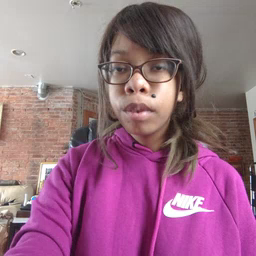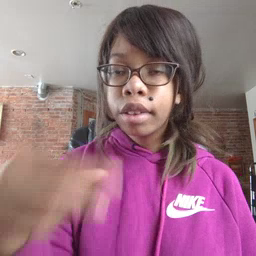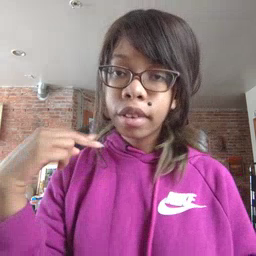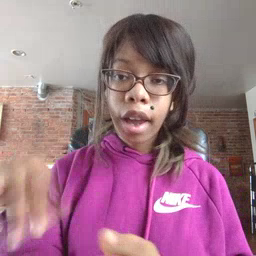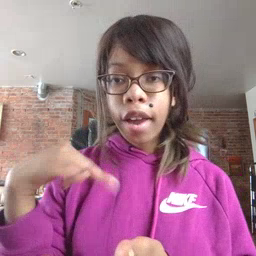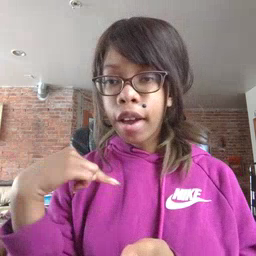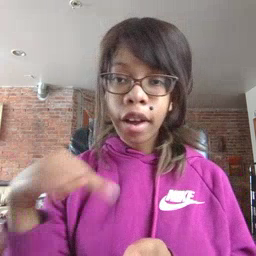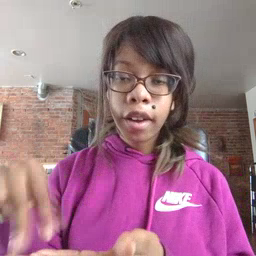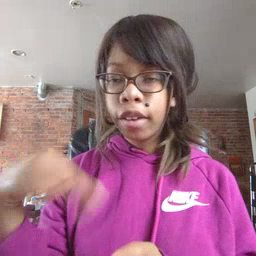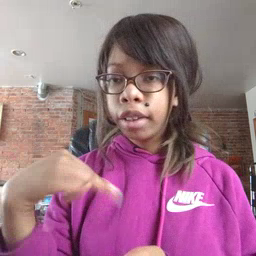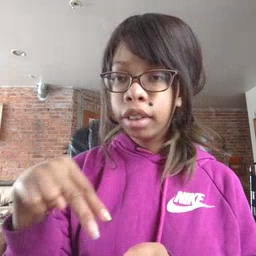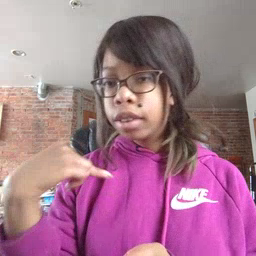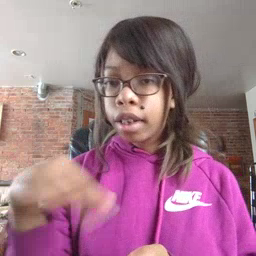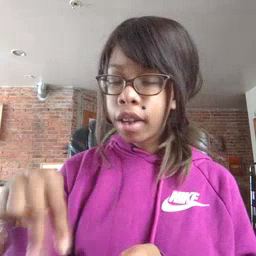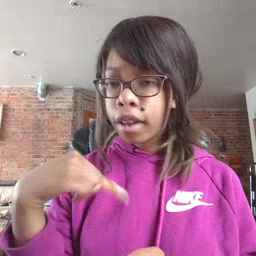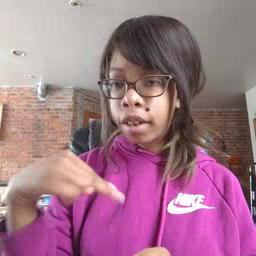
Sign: dance